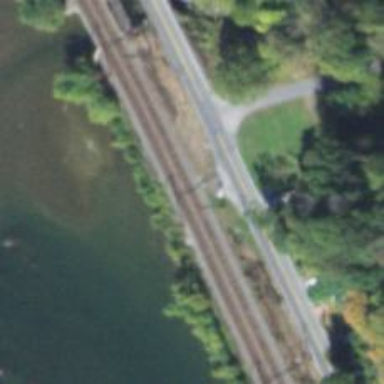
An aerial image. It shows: Railway track.